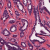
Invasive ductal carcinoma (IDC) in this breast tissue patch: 1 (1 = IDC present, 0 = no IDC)